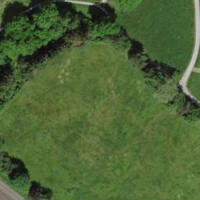
EUNIS habitat code: 54
Species observed at this site:
Medicago sativa